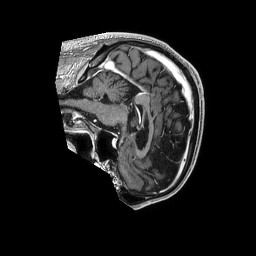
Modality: T1w
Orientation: sagittal
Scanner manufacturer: philips
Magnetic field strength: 1.5 T
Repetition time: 0.007606 s
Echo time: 0.003461 s